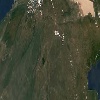
Label: land